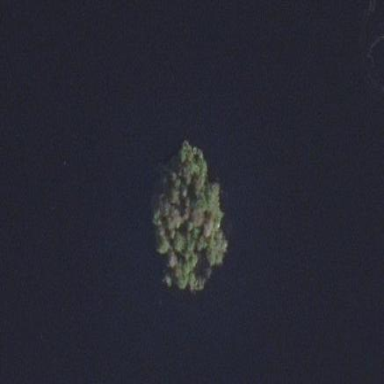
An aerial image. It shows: Islet surrounded by forest.